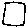
Label: square